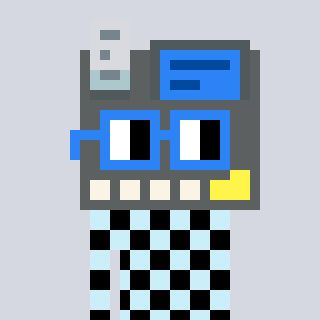
a pixel art character with square blue glasses, a cash register-shaped head and a cold-colored body on a cool background